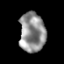
Tissue: prostate
Cell type: Epithelial cells
Senescence score: 0.3531
Nuclear area (px): 998
Mean DAPI intensity: 144.686